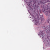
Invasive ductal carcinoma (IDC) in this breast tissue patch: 1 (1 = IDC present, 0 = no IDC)